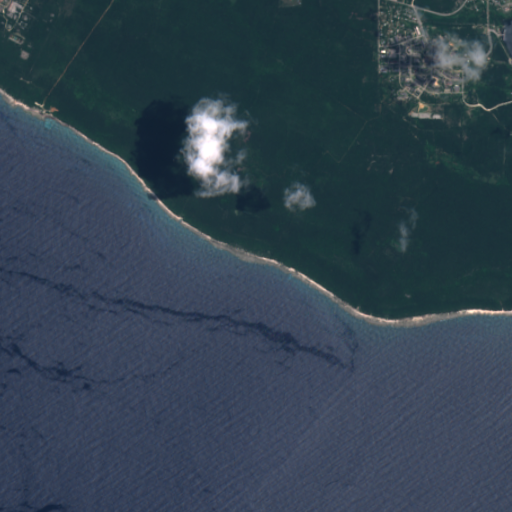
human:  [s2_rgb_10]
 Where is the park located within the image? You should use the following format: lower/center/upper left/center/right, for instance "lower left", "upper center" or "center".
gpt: The park is located in the upper right of the image.
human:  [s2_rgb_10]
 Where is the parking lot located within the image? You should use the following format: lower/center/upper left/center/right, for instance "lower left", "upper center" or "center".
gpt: The parking lot is located in the upper right of the image.
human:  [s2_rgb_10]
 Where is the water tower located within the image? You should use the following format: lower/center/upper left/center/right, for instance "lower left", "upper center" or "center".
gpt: The water tower is located in the upper right of the image.
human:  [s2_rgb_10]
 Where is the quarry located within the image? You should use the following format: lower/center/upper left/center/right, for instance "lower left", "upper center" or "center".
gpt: There is no quarry in the image.